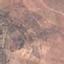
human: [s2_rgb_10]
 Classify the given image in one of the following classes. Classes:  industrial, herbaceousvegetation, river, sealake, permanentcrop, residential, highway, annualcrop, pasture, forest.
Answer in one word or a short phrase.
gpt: PermanentCrop